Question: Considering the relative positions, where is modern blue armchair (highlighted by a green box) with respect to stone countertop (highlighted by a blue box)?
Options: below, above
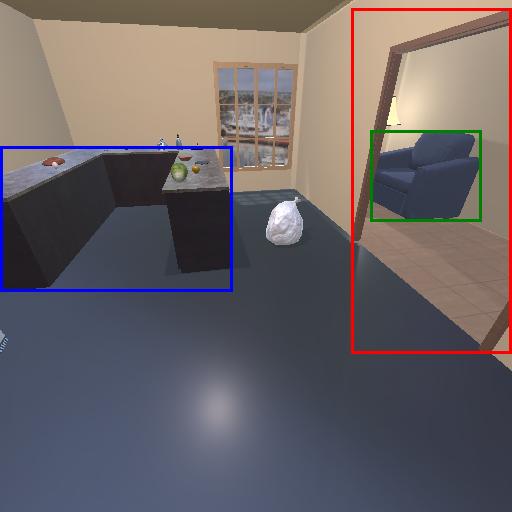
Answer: below